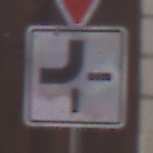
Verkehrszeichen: VerlaufVorfahrtsstrasse2
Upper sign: VorfahrtGewaehren
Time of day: MorningAfternoon
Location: Outdoor (Urban)
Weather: PartlyCloudy
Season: NotSpecified
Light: Natural